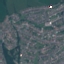
Land use / land cover class: Residential